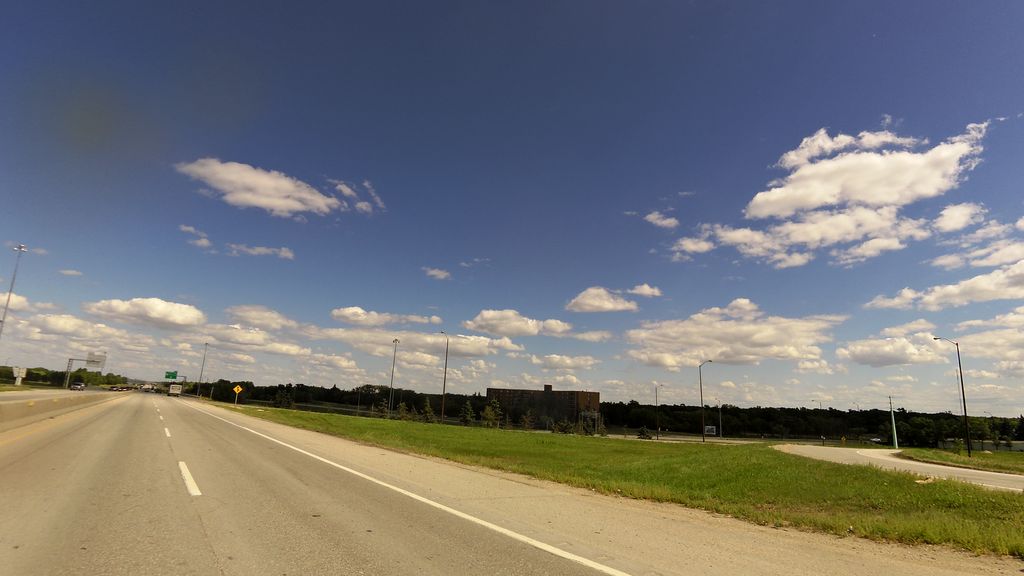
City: winnipeg